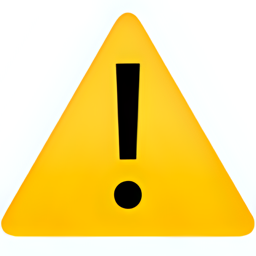
Name: warning sign
Emoji: ⚠
Group: Symbols
Sub-group: warning